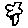
Label: tree